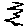
Label: zigzag